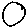
Label: circle